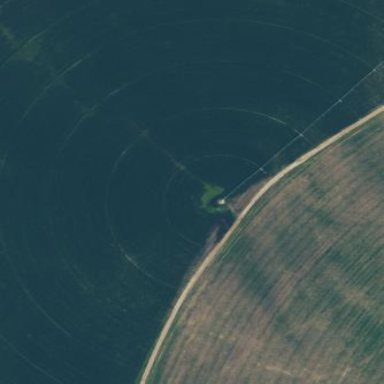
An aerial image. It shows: Farmland with pivot irrigation system.